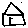
Label: house